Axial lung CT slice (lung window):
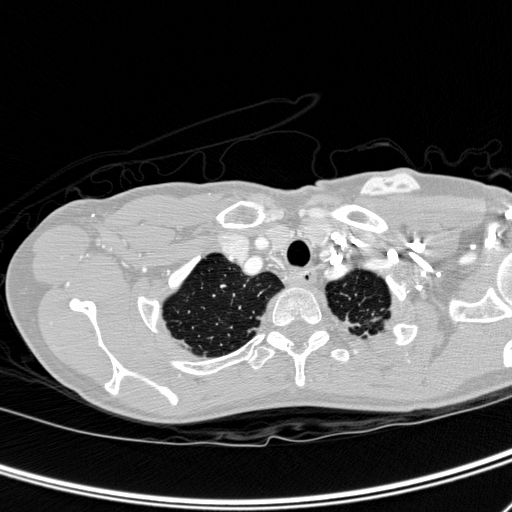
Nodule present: no